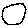
Label: moon